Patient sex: M
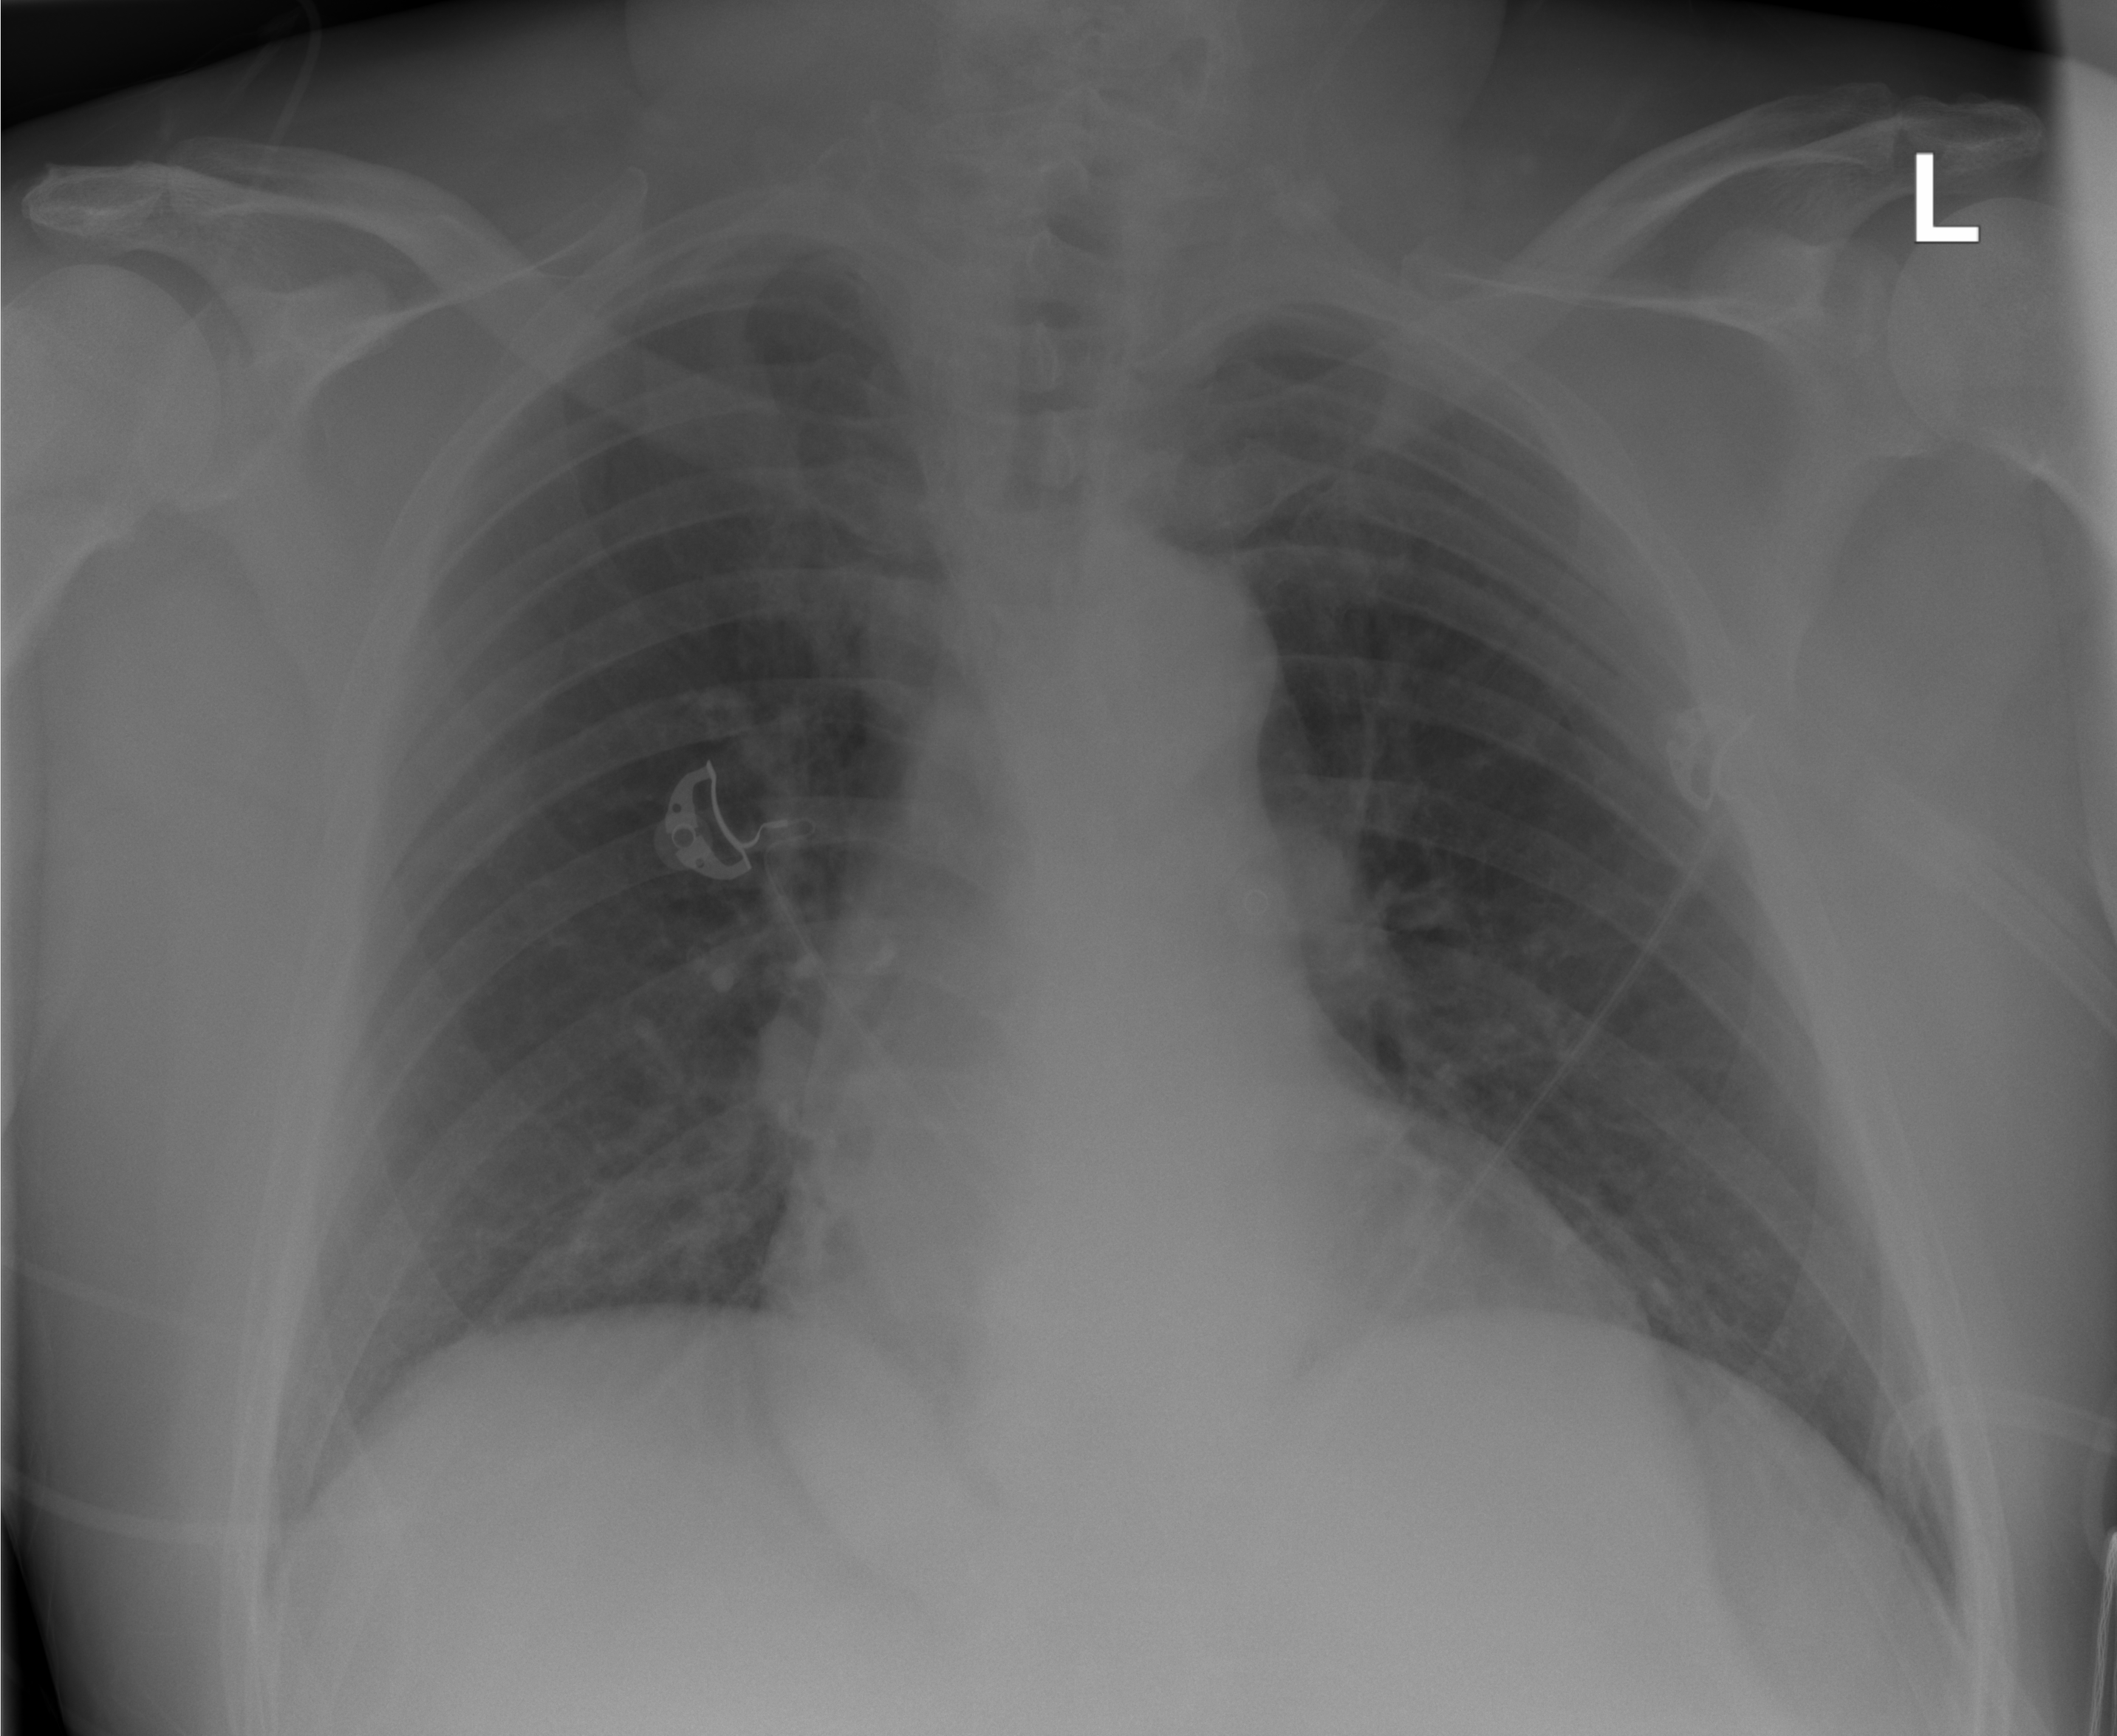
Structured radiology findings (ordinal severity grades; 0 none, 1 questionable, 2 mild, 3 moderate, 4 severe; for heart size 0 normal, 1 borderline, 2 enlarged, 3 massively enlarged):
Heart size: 1
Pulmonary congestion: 0
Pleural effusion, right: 0
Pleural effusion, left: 0
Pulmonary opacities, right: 0
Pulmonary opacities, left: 0
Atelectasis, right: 1
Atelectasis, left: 0